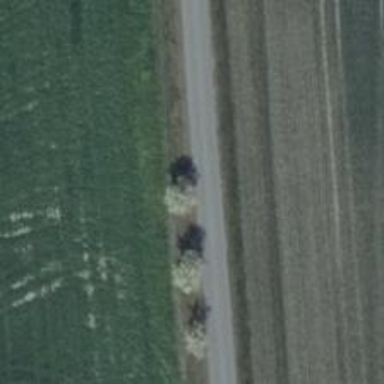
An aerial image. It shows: Row of deciduous broadleaved trees.